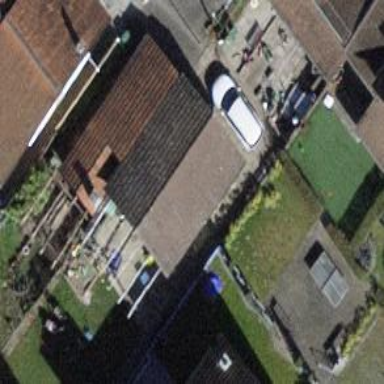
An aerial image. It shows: Building with tiled roof.